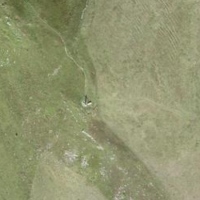
EUNIS habitat code: 26
Species observed at this site:
Carduelis citrinella
Lophophanes cristatus
Parus major
Dendrocopos major
Milvus milvus
Anthus pratensis
Corvus corax
Carduelis carduelis
Periparus ater